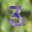
Label: 3